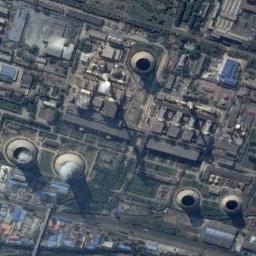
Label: thermal_power_station